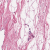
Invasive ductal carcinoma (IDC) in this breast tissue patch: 0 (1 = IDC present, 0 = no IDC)